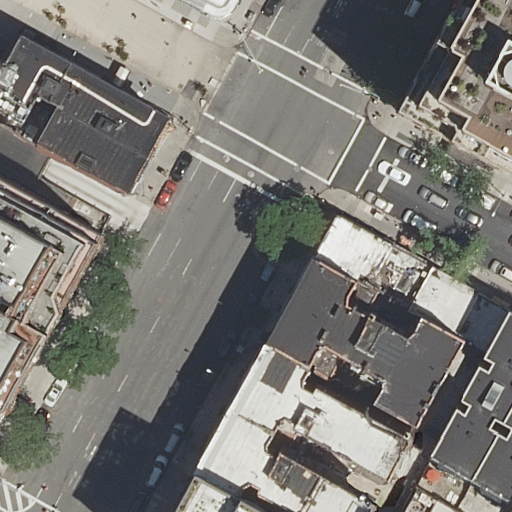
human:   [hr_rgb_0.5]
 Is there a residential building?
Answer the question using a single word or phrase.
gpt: yes

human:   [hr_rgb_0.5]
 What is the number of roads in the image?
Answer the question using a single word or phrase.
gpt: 5

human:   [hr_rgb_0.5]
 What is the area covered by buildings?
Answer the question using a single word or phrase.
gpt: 3655m2

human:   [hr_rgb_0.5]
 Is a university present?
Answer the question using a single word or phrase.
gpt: yes

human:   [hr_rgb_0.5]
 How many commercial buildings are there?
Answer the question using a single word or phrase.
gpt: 0

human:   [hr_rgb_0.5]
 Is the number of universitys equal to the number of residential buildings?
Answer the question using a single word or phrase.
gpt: no

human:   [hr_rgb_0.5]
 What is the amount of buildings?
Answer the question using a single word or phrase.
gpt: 13

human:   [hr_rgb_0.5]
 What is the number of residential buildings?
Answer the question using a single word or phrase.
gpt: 13

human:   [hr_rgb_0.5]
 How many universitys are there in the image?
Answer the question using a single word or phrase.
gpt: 1

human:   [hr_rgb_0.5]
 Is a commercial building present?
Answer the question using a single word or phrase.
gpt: no

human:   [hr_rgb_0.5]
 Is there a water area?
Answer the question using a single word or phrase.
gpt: no

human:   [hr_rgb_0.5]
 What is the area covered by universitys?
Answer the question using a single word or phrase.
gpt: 0m2

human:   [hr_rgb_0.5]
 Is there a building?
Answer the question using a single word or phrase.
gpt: yes

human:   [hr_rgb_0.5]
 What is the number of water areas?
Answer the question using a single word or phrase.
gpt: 0

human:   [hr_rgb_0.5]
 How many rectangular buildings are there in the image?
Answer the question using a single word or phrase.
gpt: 5

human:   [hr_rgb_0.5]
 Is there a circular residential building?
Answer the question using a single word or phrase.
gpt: no

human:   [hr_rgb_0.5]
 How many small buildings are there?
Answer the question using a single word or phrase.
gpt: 5

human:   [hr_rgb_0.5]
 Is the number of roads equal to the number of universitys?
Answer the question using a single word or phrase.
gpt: no

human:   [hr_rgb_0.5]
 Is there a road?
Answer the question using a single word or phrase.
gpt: yes

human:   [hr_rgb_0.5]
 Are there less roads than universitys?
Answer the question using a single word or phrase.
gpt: no

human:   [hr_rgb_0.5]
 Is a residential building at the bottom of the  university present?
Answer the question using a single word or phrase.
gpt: yes

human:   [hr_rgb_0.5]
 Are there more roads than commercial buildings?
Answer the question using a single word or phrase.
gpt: yes

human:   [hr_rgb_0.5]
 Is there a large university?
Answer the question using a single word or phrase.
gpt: no

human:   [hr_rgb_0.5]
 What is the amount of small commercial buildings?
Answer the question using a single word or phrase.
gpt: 0

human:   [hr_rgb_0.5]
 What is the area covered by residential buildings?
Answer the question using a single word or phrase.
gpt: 3655m2

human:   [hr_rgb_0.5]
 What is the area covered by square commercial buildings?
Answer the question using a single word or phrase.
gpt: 0m2

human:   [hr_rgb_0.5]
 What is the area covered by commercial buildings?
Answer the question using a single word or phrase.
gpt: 0m2

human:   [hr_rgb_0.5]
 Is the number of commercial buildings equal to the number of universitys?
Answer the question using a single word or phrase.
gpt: no

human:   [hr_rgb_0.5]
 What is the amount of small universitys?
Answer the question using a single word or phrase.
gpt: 1

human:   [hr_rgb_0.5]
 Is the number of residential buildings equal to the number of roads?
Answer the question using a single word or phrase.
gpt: no

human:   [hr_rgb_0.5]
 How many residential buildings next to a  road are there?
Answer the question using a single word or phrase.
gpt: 13

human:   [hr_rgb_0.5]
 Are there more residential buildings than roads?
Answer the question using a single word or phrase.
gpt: yes

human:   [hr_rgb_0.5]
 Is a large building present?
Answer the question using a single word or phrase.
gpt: yes

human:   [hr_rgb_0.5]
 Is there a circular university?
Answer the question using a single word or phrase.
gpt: no

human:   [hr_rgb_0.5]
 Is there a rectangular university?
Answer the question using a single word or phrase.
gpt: yes

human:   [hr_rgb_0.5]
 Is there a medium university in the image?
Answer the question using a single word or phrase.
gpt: no

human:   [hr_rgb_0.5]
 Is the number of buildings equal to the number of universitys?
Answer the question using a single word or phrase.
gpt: no

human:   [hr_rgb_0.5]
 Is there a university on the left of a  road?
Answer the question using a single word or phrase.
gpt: yes

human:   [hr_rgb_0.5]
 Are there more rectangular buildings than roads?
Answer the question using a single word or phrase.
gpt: no

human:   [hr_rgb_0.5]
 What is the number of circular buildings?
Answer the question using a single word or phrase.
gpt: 0

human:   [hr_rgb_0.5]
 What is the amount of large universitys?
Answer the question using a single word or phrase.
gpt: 0

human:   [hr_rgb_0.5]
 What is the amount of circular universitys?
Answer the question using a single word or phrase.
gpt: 0

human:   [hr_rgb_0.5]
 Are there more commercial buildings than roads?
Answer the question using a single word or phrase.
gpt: no

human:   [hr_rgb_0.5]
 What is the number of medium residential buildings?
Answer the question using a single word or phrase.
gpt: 5

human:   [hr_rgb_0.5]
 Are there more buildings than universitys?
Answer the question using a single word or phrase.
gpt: yes

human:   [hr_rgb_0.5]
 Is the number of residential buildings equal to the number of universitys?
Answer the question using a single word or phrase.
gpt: no

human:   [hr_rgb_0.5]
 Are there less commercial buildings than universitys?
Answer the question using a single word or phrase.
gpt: yes

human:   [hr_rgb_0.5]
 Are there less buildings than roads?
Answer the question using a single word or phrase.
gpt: no

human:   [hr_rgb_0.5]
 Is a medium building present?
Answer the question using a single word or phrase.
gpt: yes

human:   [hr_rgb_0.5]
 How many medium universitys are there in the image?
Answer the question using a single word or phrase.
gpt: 0

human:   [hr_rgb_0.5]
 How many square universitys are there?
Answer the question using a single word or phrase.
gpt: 0

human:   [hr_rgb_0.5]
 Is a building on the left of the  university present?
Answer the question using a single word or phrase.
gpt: no

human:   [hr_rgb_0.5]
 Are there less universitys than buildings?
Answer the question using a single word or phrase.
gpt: yes

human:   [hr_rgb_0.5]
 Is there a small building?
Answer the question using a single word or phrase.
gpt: yes

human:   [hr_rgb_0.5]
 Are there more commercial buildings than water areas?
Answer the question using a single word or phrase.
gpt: no

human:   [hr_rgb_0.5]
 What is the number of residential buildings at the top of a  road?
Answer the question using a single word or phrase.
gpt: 4

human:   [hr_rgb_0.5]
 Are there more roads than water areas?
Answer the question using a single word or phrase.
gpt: yes

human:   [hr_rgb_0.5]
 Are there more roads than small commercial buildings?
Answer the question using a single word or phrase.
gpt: yes

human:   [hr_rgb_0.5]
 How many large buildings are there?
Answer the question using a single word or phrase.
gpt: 3

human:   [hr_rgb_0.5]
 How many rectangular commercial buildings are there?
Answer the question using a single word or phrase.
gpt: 0

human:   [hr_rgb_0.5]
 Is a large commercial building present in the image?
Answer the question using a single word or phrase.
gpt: no

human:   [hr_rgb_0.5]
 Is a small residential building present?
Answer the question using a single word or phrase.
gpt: yes

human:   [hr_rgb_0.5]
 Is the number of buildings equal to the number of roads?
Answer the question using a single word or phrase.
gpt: no

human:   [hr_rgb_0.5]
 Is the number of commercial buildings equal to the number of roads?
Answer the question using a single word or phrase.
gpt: no